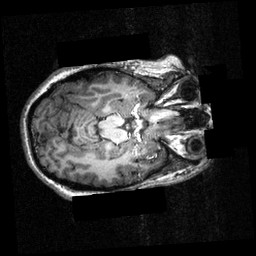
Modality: T1w
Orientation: axial
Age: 25
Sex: female
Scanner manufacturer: siemens
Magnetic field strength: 3.951 T
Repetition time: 1.5 s
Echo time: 0.00335 s